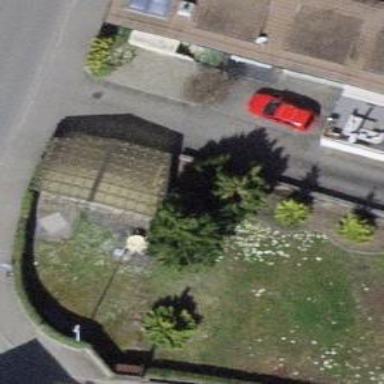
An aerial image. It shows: Shed building.